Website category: book
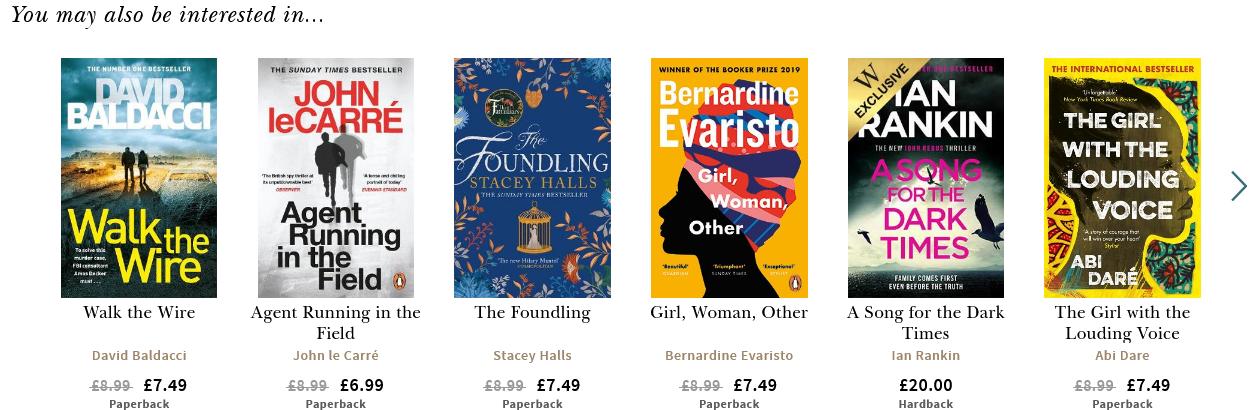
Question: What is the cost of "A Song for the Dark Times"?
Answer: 20.00

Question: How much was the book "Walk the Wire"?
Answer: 7.49

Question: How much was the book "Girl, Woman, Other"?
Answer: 7.49

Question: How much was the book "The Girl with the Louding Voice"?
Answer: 7.49

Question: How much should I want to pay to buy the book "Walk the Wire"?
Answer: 7.49

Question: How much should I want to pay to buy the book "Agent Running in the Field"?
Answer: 6.99

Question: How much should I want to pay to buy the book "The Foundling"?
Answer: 7.49

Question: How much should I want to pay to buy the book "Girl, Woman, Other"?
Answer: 7.49

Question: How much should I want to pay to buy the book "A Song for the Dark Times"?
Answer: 20.00

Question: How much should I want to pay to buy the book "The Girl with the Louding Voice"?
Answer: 7.49

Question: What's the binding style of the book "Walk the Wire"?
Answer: Paperback

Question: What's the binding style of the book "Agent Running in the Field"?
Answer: Paperback

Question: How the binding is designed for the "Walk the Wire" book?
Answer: Paperback

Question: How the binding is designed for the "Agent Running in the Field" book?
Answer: Paperback

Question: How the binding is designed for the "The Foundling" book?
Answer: Paperback

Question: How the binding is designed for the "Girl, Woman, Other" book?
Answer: Paperback

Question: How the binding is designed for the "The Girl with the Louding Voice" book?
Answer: Paperback

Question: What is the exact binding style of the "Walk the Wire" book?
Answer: Paperback

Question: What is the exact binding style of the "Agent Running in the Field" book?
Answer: Paperback

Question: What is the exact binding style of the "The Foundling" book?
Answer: Paperback

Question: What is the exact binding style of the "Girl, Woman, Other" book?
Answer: Paperback

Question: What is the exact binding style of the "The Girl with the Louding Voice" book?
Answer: Paperback

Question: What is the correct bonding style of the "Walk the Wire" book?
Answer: Paperback

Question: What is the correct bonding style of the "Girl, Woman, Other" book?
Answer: Paperback

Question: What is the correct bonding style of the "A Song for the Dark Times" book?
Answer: Hardback

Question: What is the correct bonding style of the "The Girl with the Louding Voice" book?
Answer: Paperback

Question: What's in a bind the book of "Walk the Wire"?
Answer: Paperback

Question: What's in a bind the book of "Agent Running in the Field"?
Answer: Paperback

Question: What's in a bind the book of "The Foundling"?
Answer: Paperback

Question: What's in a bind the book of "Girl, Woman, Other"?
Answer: Paperback

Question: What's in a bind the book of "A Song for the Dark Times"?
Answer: Hardback

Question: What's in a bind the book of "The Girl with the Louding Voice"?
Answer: Paperback

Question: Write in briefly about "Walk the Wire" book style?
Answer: Paperback

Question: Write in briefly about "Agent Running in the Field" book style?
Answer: Paperback

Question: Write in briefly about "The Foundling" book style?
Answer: Paperback

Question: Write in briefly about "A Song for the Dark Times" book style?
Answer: Hardback

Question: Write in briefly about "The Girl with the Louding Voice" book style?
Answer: Paperback

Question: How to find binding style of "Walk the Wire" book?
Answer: Paperback

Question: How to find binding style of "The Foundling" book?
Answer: Paperback

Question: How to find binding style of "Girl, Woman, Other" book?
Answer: Paperback

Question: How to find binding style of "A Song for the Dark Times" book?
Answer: Hardback

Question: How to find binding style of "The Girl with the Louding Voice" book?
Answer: Paperback